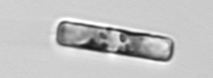
Label: Guinardia_delicatula